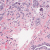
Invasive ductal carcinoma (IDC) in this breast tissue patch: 1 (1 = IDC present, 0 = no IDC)